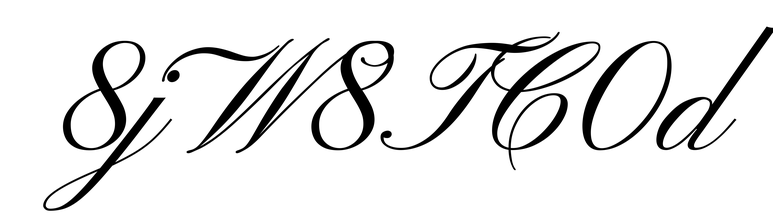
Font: PinyonScript-Regular